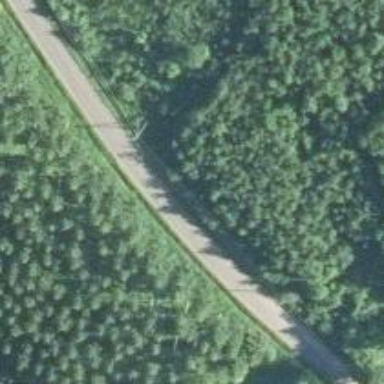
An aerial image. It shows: Tertiary road.